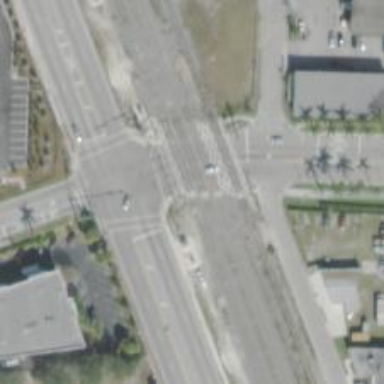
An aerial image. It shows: Crossing for the railway.